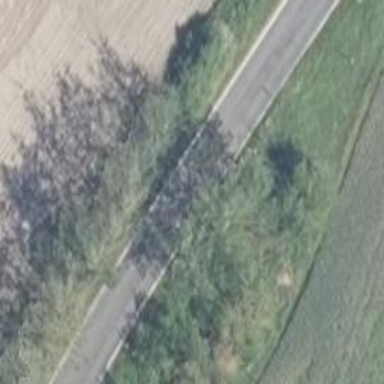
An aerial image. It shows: Row of broadleaved trees.